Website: ulta-beauty
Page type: newsletter-management
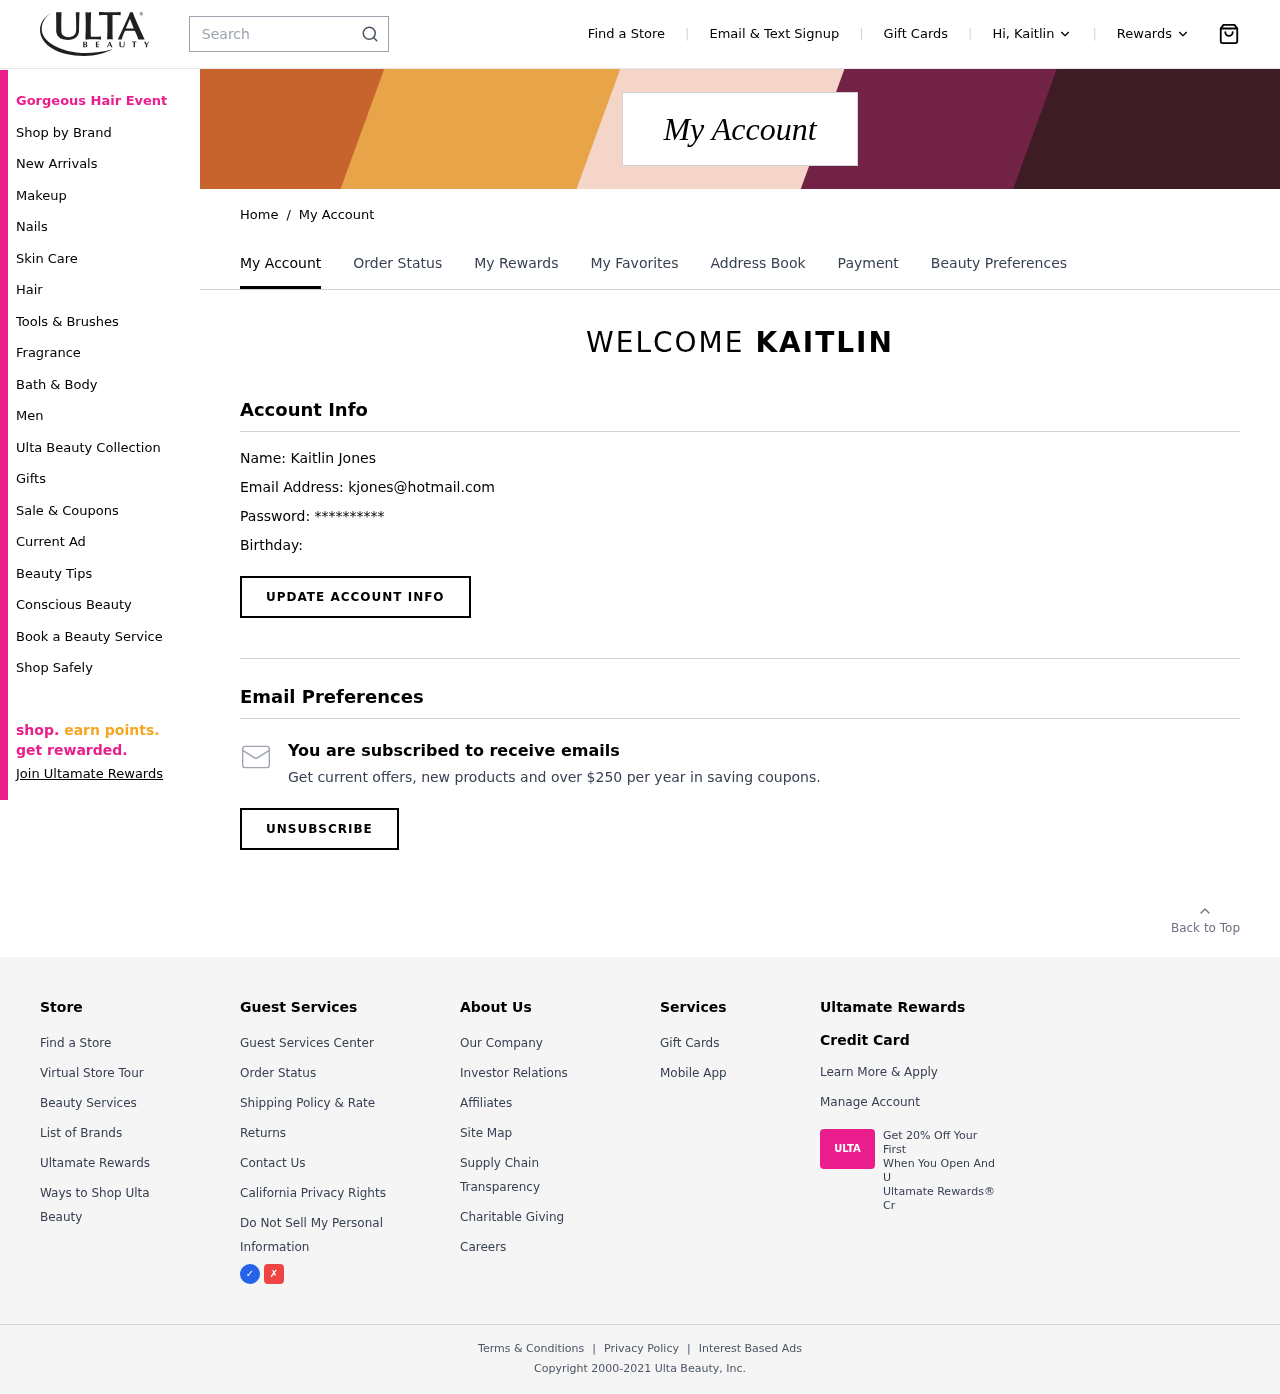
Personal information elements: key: PII_EMAIL
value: kjones@hotmail.com
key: PII_FIRSTNAME
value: Kaitlin
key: PII_FIRSTNAME
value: KAITLIN
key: PII_FULLNAME
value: Kaitlin Jones
Search elements: key: HEADER_SEARCH
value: Search